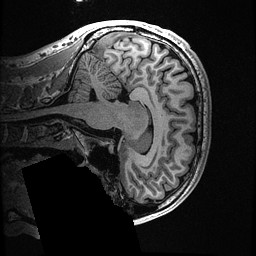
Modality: T1w
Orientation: sagittal
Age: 25
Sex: male
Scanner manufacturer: ge
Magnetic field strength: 3 T
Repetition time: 0.006952 s
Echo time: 0.00292 s